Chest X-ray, AP view. Patient: 56 years old, sex M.
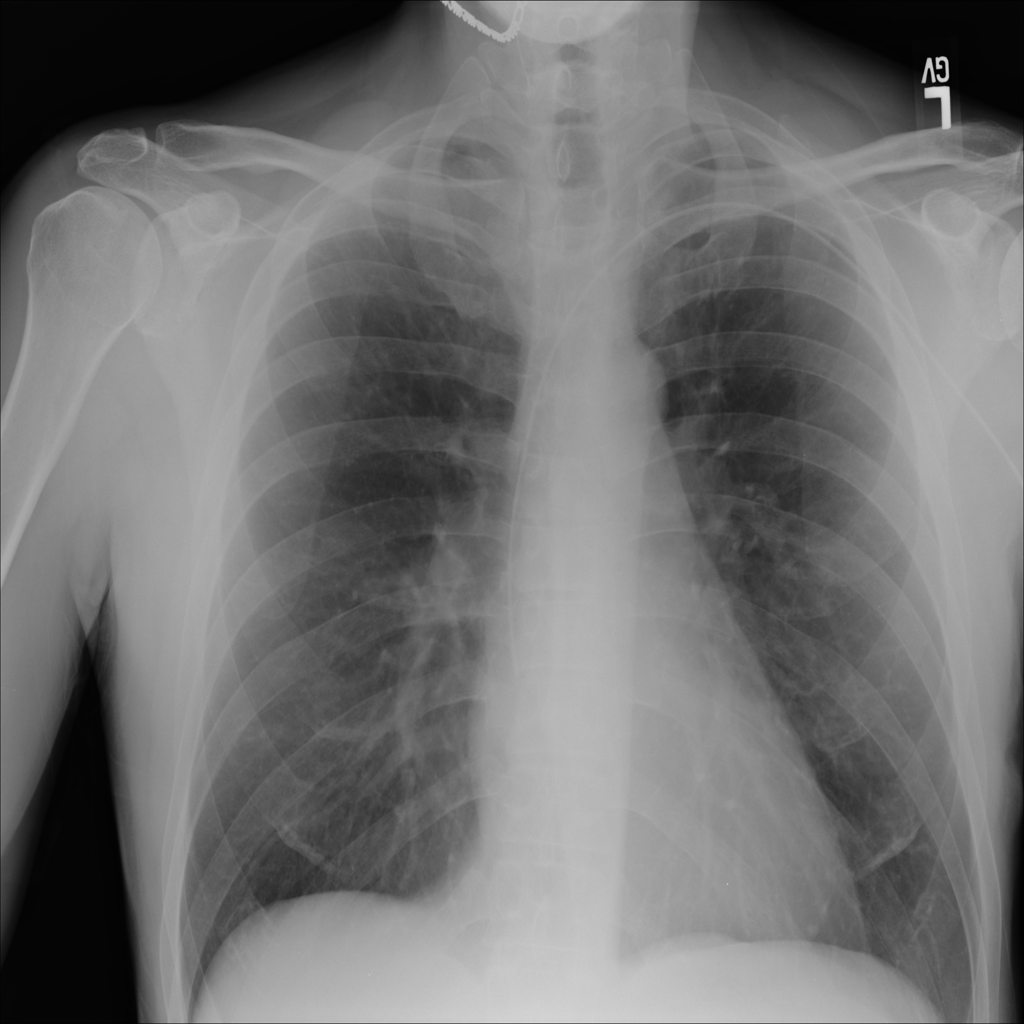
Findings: No Finding